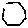
Label: hexagon